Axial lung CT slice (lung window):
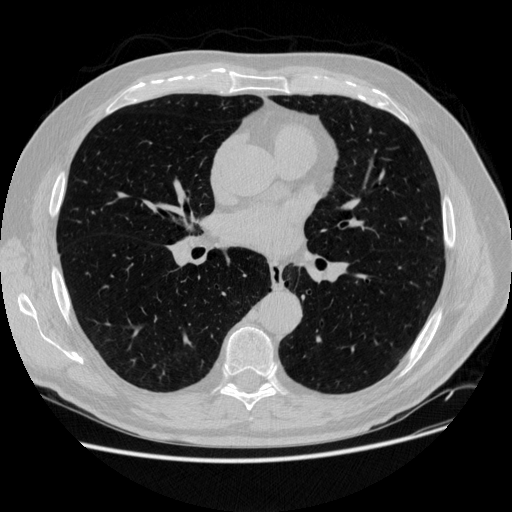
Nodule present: no